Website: bh-photo
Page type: billing-address
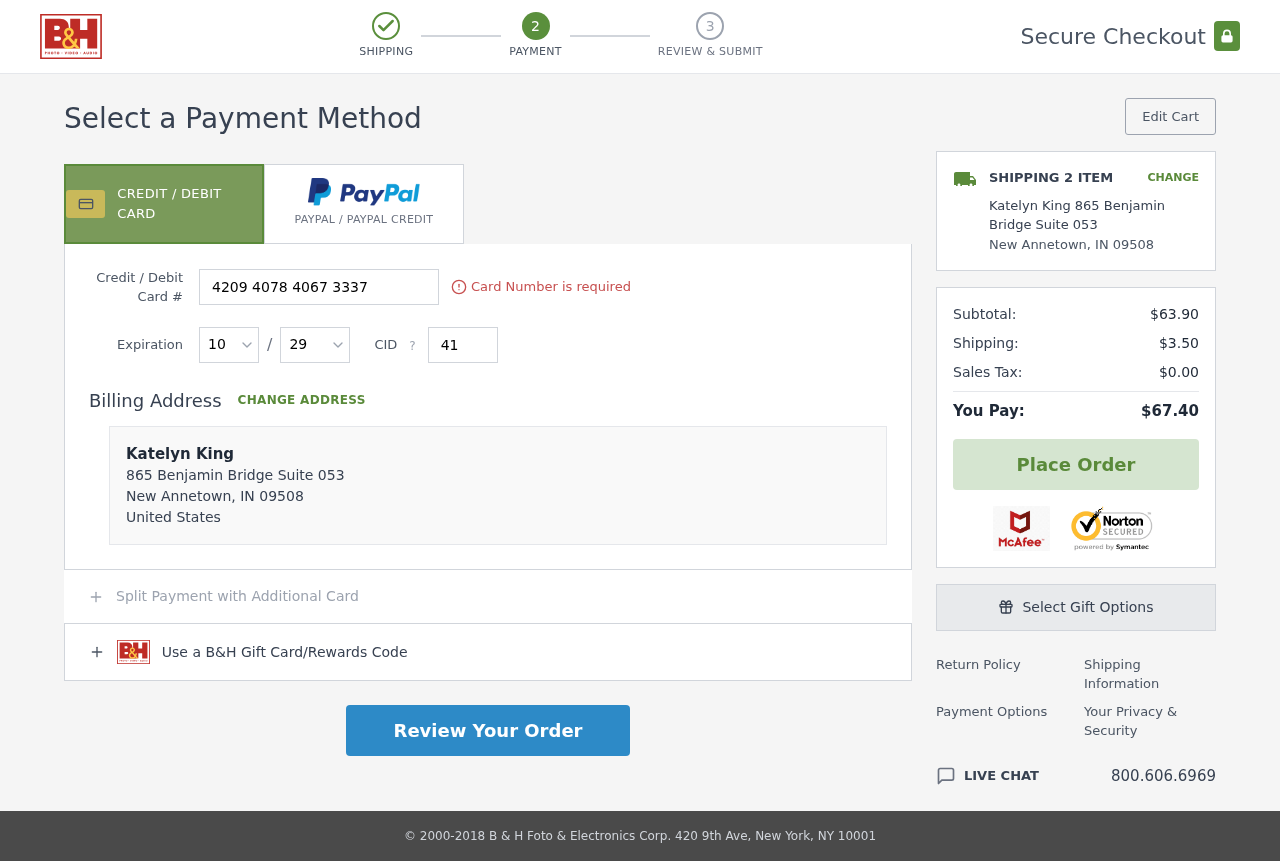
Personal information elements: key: PII_CARD_CVV
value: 410
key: PII_CARD_EXPIRY_MONTH
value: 10
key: PII_CARD_EXPIRY_YEAR
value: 29
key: PII_CARD_NUMBER
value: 4209 4078 4067 3337
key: PII_CITY
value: New Annetown
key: PII_COUNTRY
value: United States
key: PII_FULLNAME
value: Katelyn King
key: PII_FULLNAME2
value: Katelyn King
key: PII_POSTCODE
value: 09508
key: PII_STATE_ABBR
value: IN
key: PII_STREET
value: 865 Benjamin Bridge Suite 053
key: PII_POSTCODE_FULL
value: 09508
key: PII_POSTCODE_NUMERIC
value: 9508
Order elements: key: ORDER_NUM_ITEMS
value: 2
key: ORDER_SUBTOTAL
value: $63.90
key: ORDER_SHIPPING_COST
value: $3.50
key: ORDER_TAX
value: $0.00
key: ORDER_TOTAL
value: $67.40